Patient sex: F
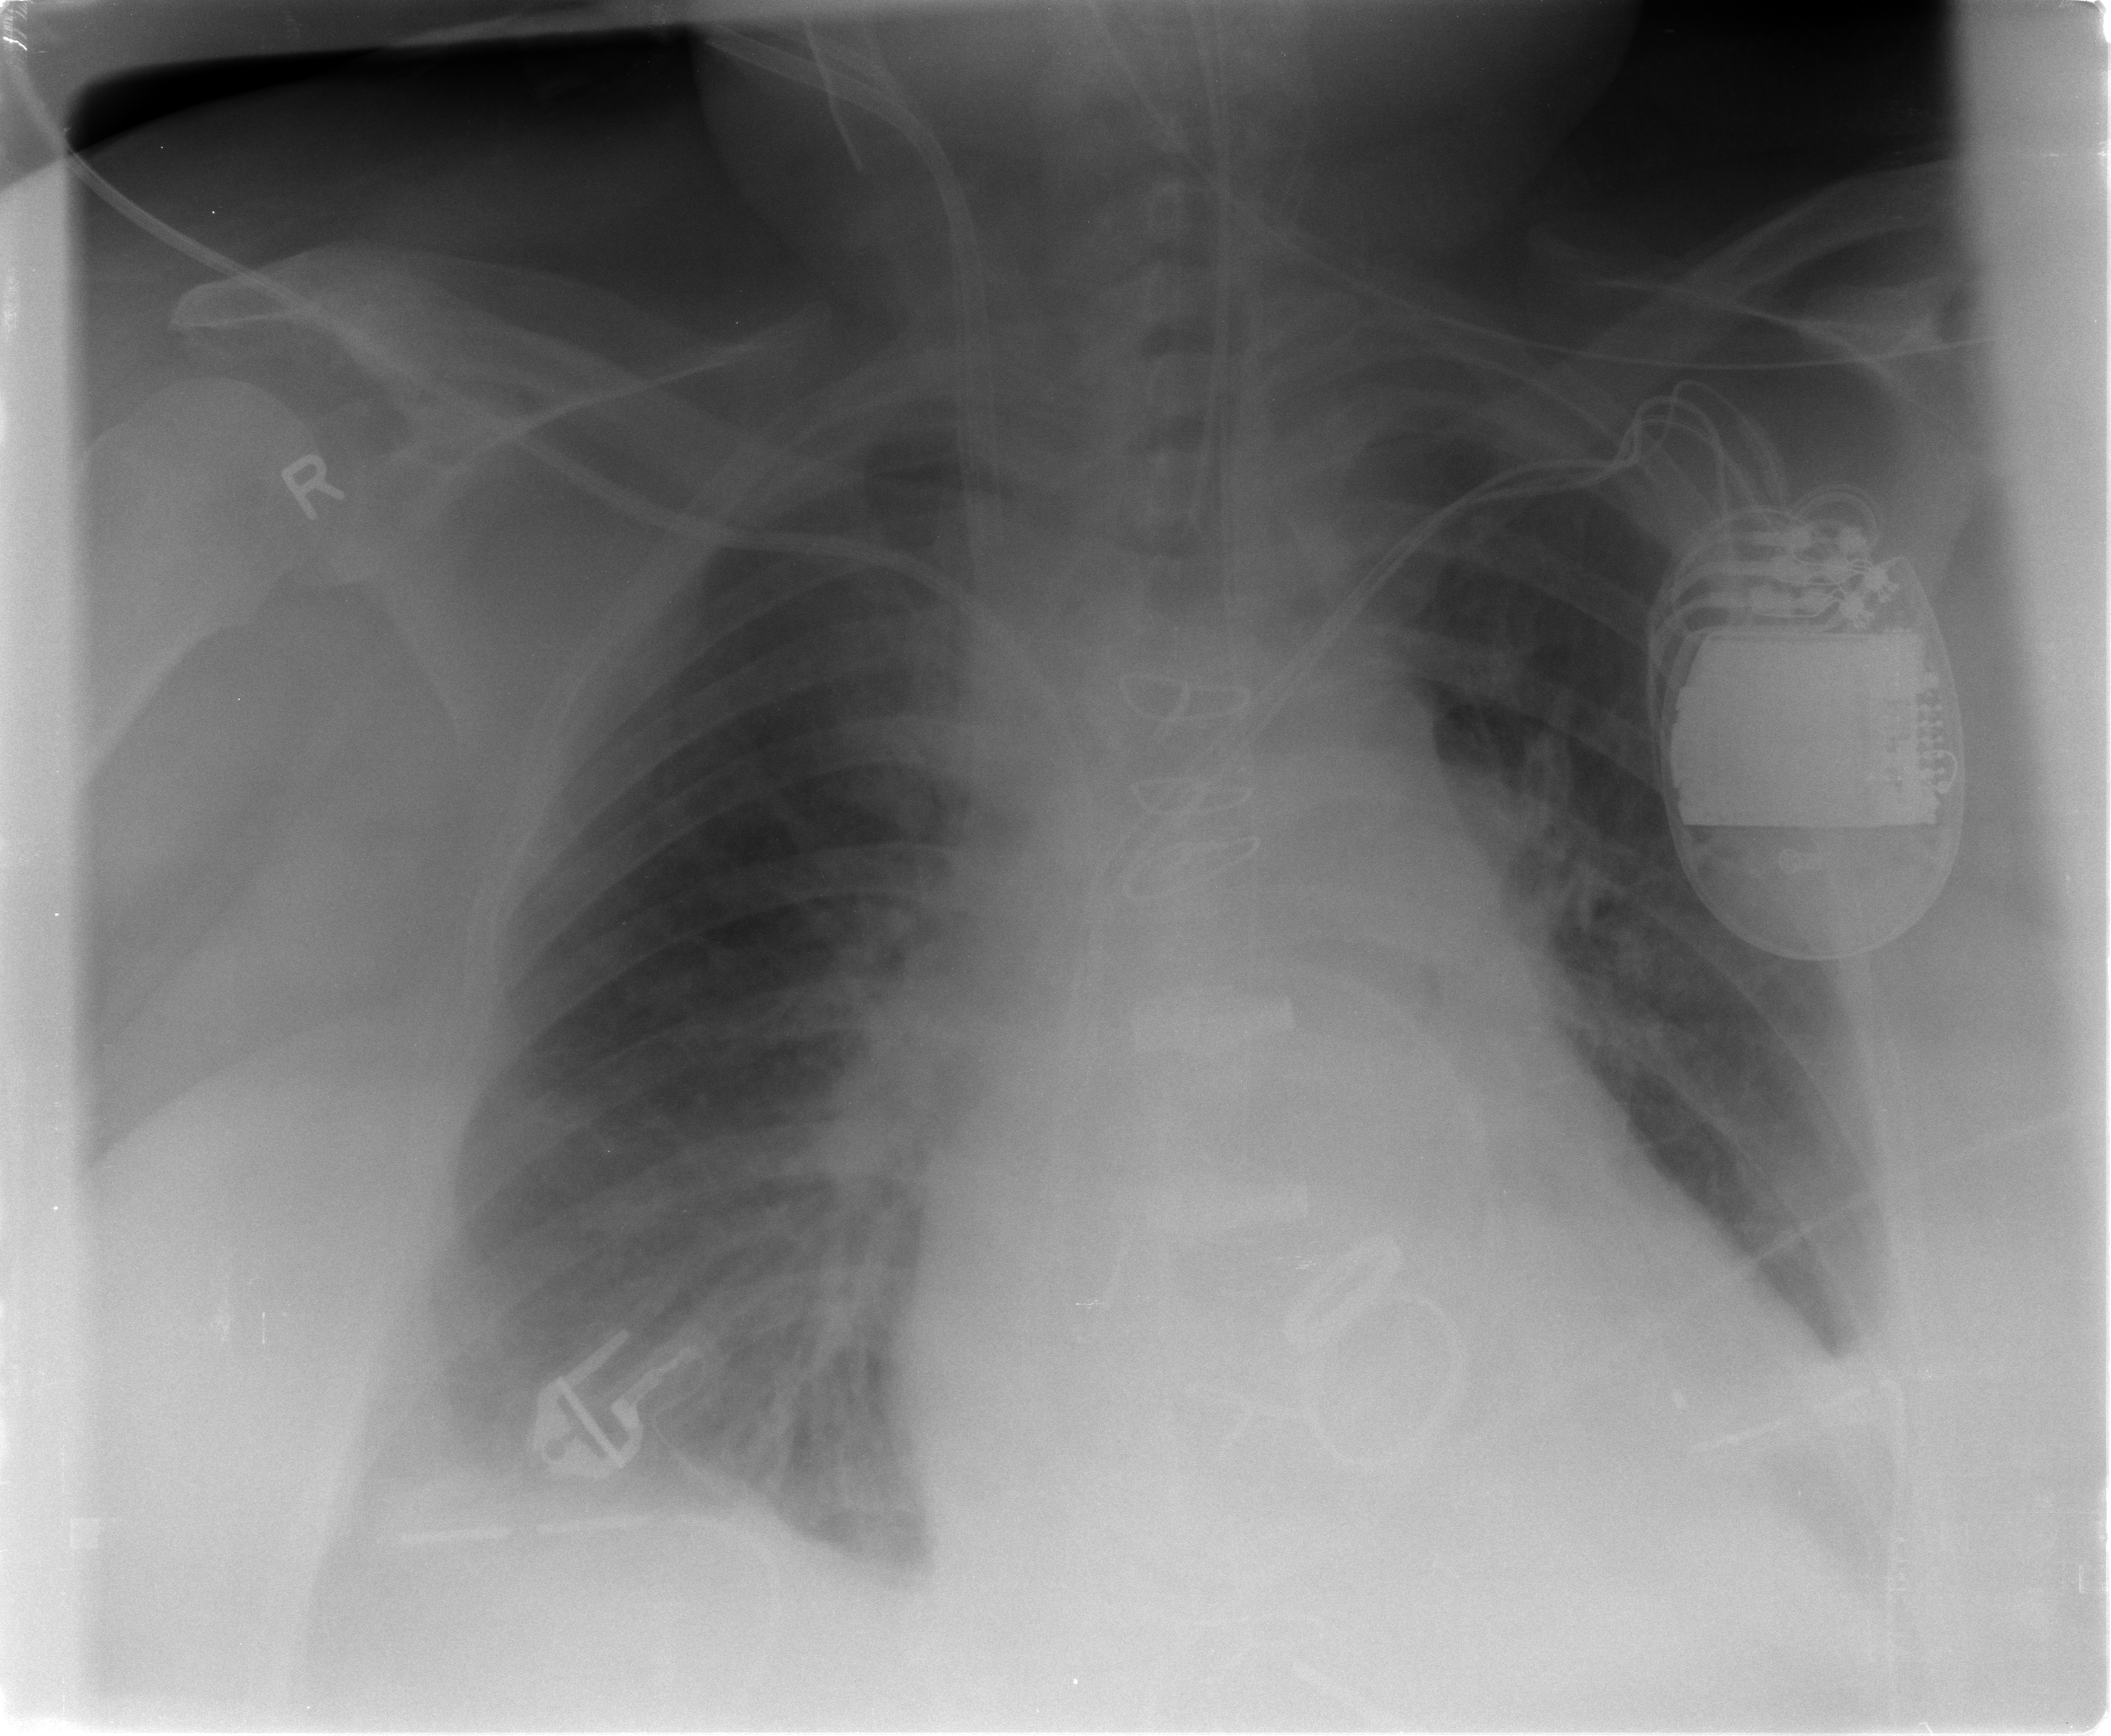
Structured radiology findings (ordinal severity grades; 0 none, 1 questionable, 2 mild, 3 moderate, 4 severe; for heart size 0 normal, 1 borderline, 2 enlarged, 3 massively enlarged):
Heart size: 3
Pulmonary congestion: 2
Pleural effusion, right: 0
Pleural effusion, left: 0
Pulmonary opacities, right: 2
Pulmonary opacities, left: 0
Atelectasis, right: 2
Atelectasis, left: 2